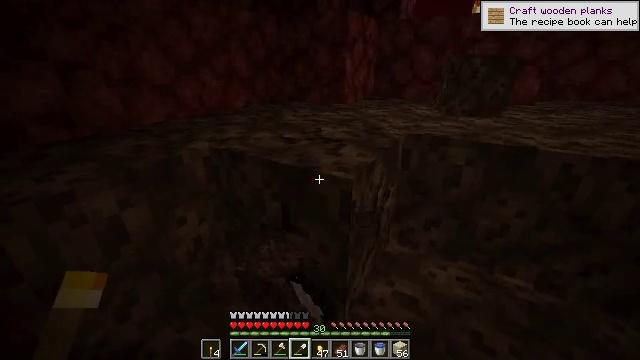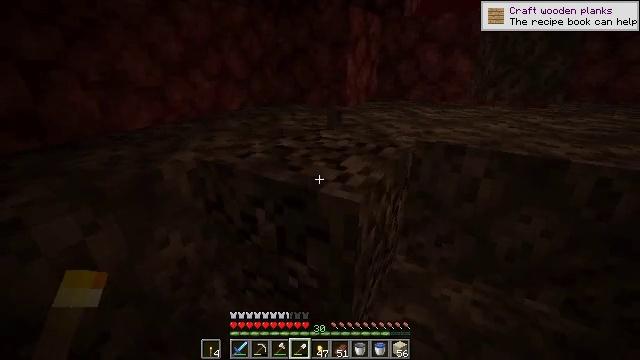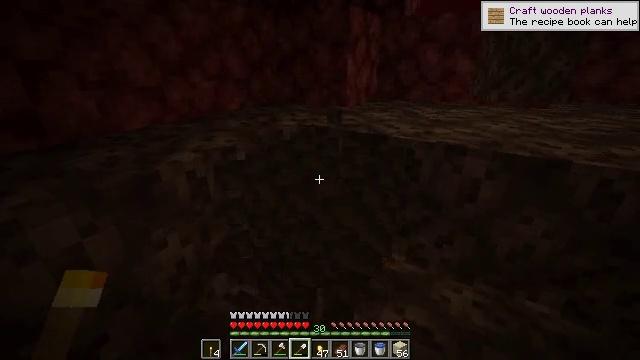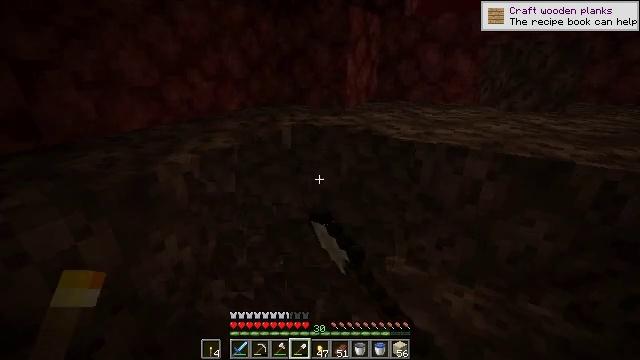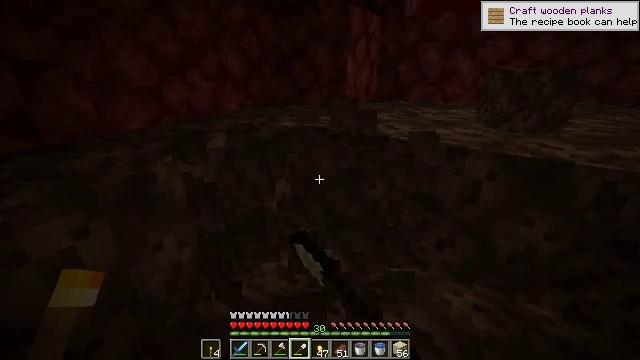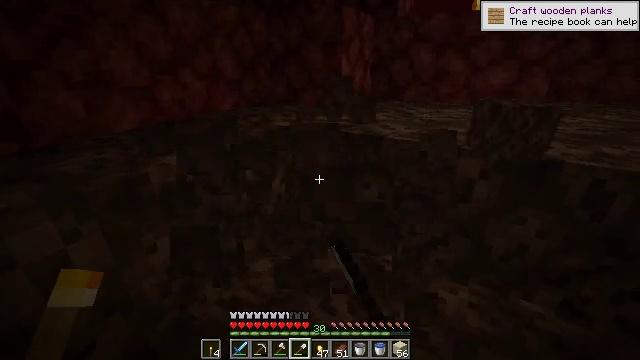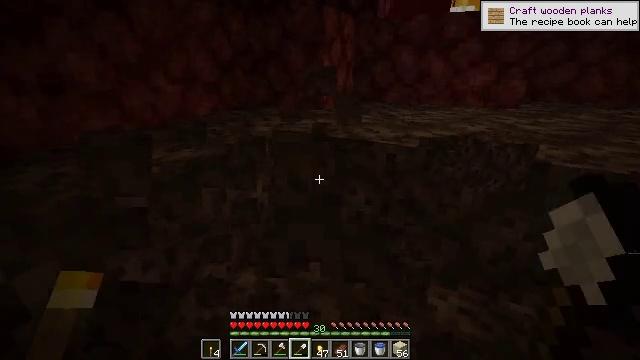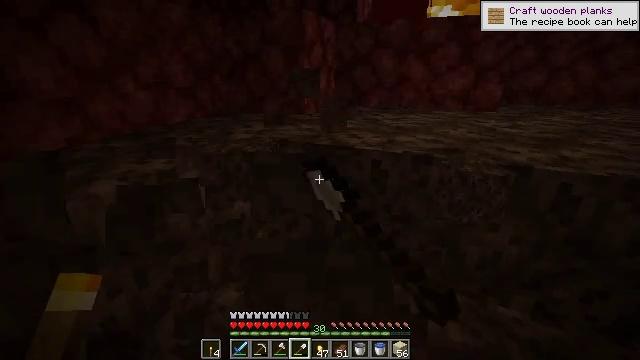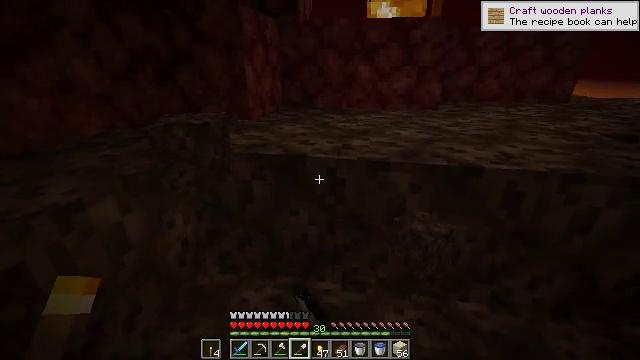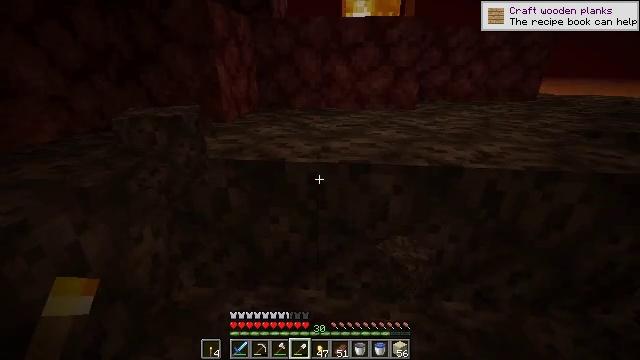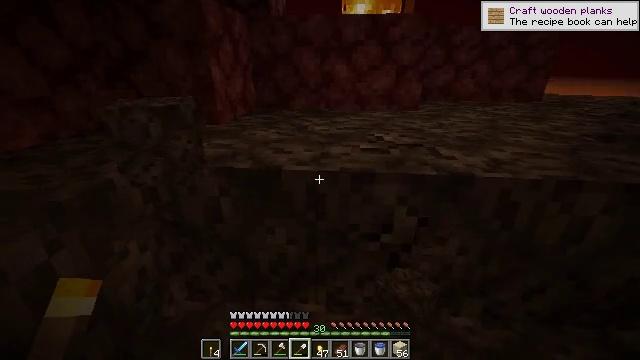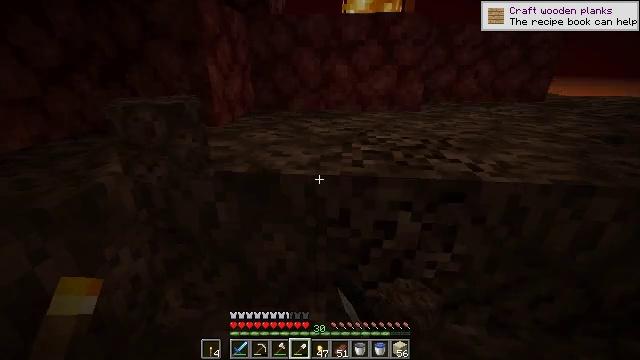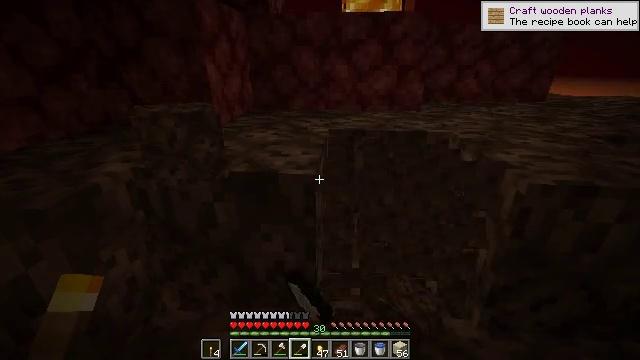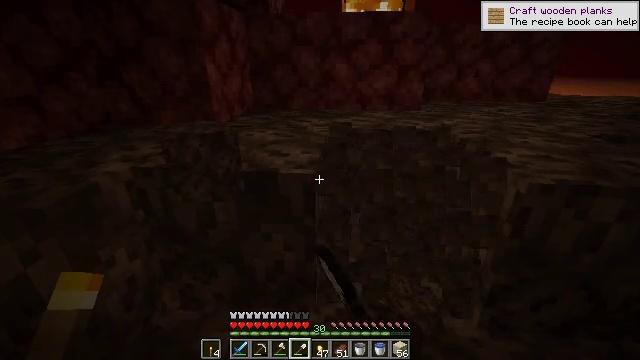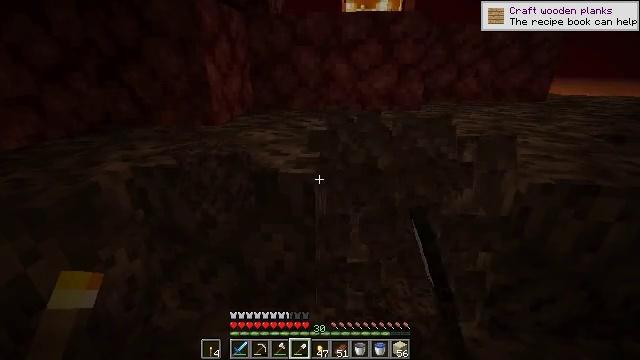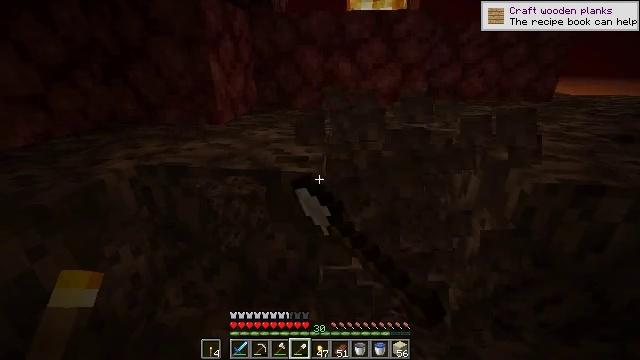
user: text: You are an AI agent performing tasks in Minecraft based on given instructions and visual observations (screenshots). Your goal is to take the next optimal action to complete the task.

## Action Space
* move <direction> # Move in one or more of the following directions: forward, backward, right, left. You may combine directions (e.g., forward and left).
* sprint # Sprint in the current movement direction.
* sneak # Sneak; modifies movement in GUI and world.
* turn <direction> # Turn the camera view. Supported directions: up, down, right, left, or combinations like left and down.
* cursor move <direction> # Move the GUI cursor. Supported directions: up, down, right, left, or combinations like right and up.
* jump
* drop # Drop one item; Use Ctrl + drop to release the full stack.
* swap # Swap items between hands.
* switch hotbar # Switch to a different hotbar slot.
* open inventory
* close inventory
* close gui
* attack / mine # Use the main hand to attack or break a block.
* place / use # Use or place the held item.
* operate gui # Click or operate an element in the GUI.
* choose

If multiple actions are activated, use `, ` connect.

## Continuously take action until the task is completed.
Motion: motion action
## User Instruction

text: Break soul sand to slow down mobs.
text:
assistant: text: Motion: move forward, attack / mine
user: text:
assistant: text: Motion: attack / mine
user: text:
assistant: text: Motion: attack / mine
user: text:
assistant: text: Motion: attack / mine
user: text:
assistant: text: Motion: turn right, attack / mine
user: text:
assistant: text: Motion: move forward, turn right, attack / mine
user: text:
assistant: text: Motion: move forward, turn right, attack / mine
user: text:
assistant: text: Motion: move forward, turn right, attack / mine
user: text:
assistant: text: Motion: move forward, turn right, attack / mine
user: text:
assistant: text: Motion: move forward, attack / mine
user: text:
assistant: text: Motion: attack / mine
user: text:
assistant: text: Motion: attack / mine
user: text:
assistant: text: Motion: attack / mine
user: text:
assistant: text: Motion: attack / mine
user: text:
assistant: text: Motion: attack / mine
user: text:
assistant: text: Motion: move forward, turn left, attack / mine
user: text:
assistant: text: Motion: move forward, attack / mine
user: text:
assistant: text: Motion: move forward, attack / mine
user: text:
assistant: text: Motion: move forward, attack / mine
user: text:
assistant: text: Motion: move forward, turn left, attack / mine
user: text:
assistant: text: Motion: turn left, attack / mine
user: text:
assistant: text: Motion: attack / mine
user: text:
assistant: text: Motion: turn right, attack / mine
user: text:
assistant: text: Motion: turn right and down, attack / mine
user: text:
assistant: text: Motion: move forward, turn right, attack / mine
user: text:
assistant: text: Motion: move forward, turn right, attack / mine
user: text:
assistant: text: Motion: move forward, attack / mine
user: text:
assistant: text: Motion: move forward, attack / mine
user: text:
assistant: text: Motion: attack / mine
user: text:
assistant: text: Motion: attack / mine